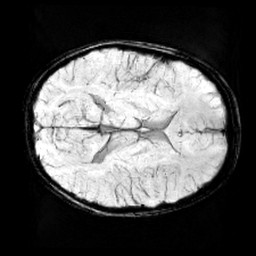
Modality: minIP
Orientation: axial
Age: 9
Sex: male
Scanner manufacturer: siemens
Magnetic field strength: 3 T
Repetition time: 0.027 s
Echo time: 0.02 s